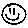
Label: smiley face